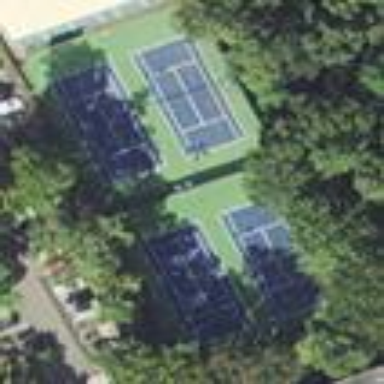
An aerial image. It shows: Tennis court on pitch designated for leisure land.